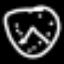
Label: clock